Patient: sex M, age 52
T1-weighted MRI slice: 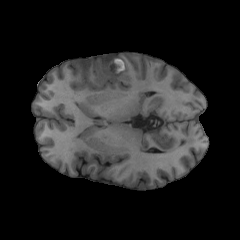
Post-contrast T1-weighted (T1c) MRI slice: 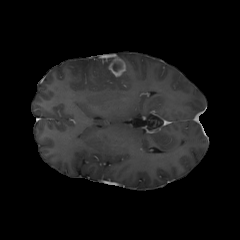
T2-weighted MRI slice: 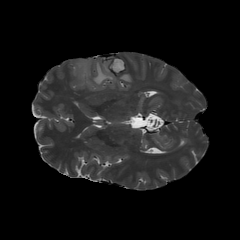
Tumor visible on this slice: yes
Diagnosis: Glioblastoma, IDH-wildtype
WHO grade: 4